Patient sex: M
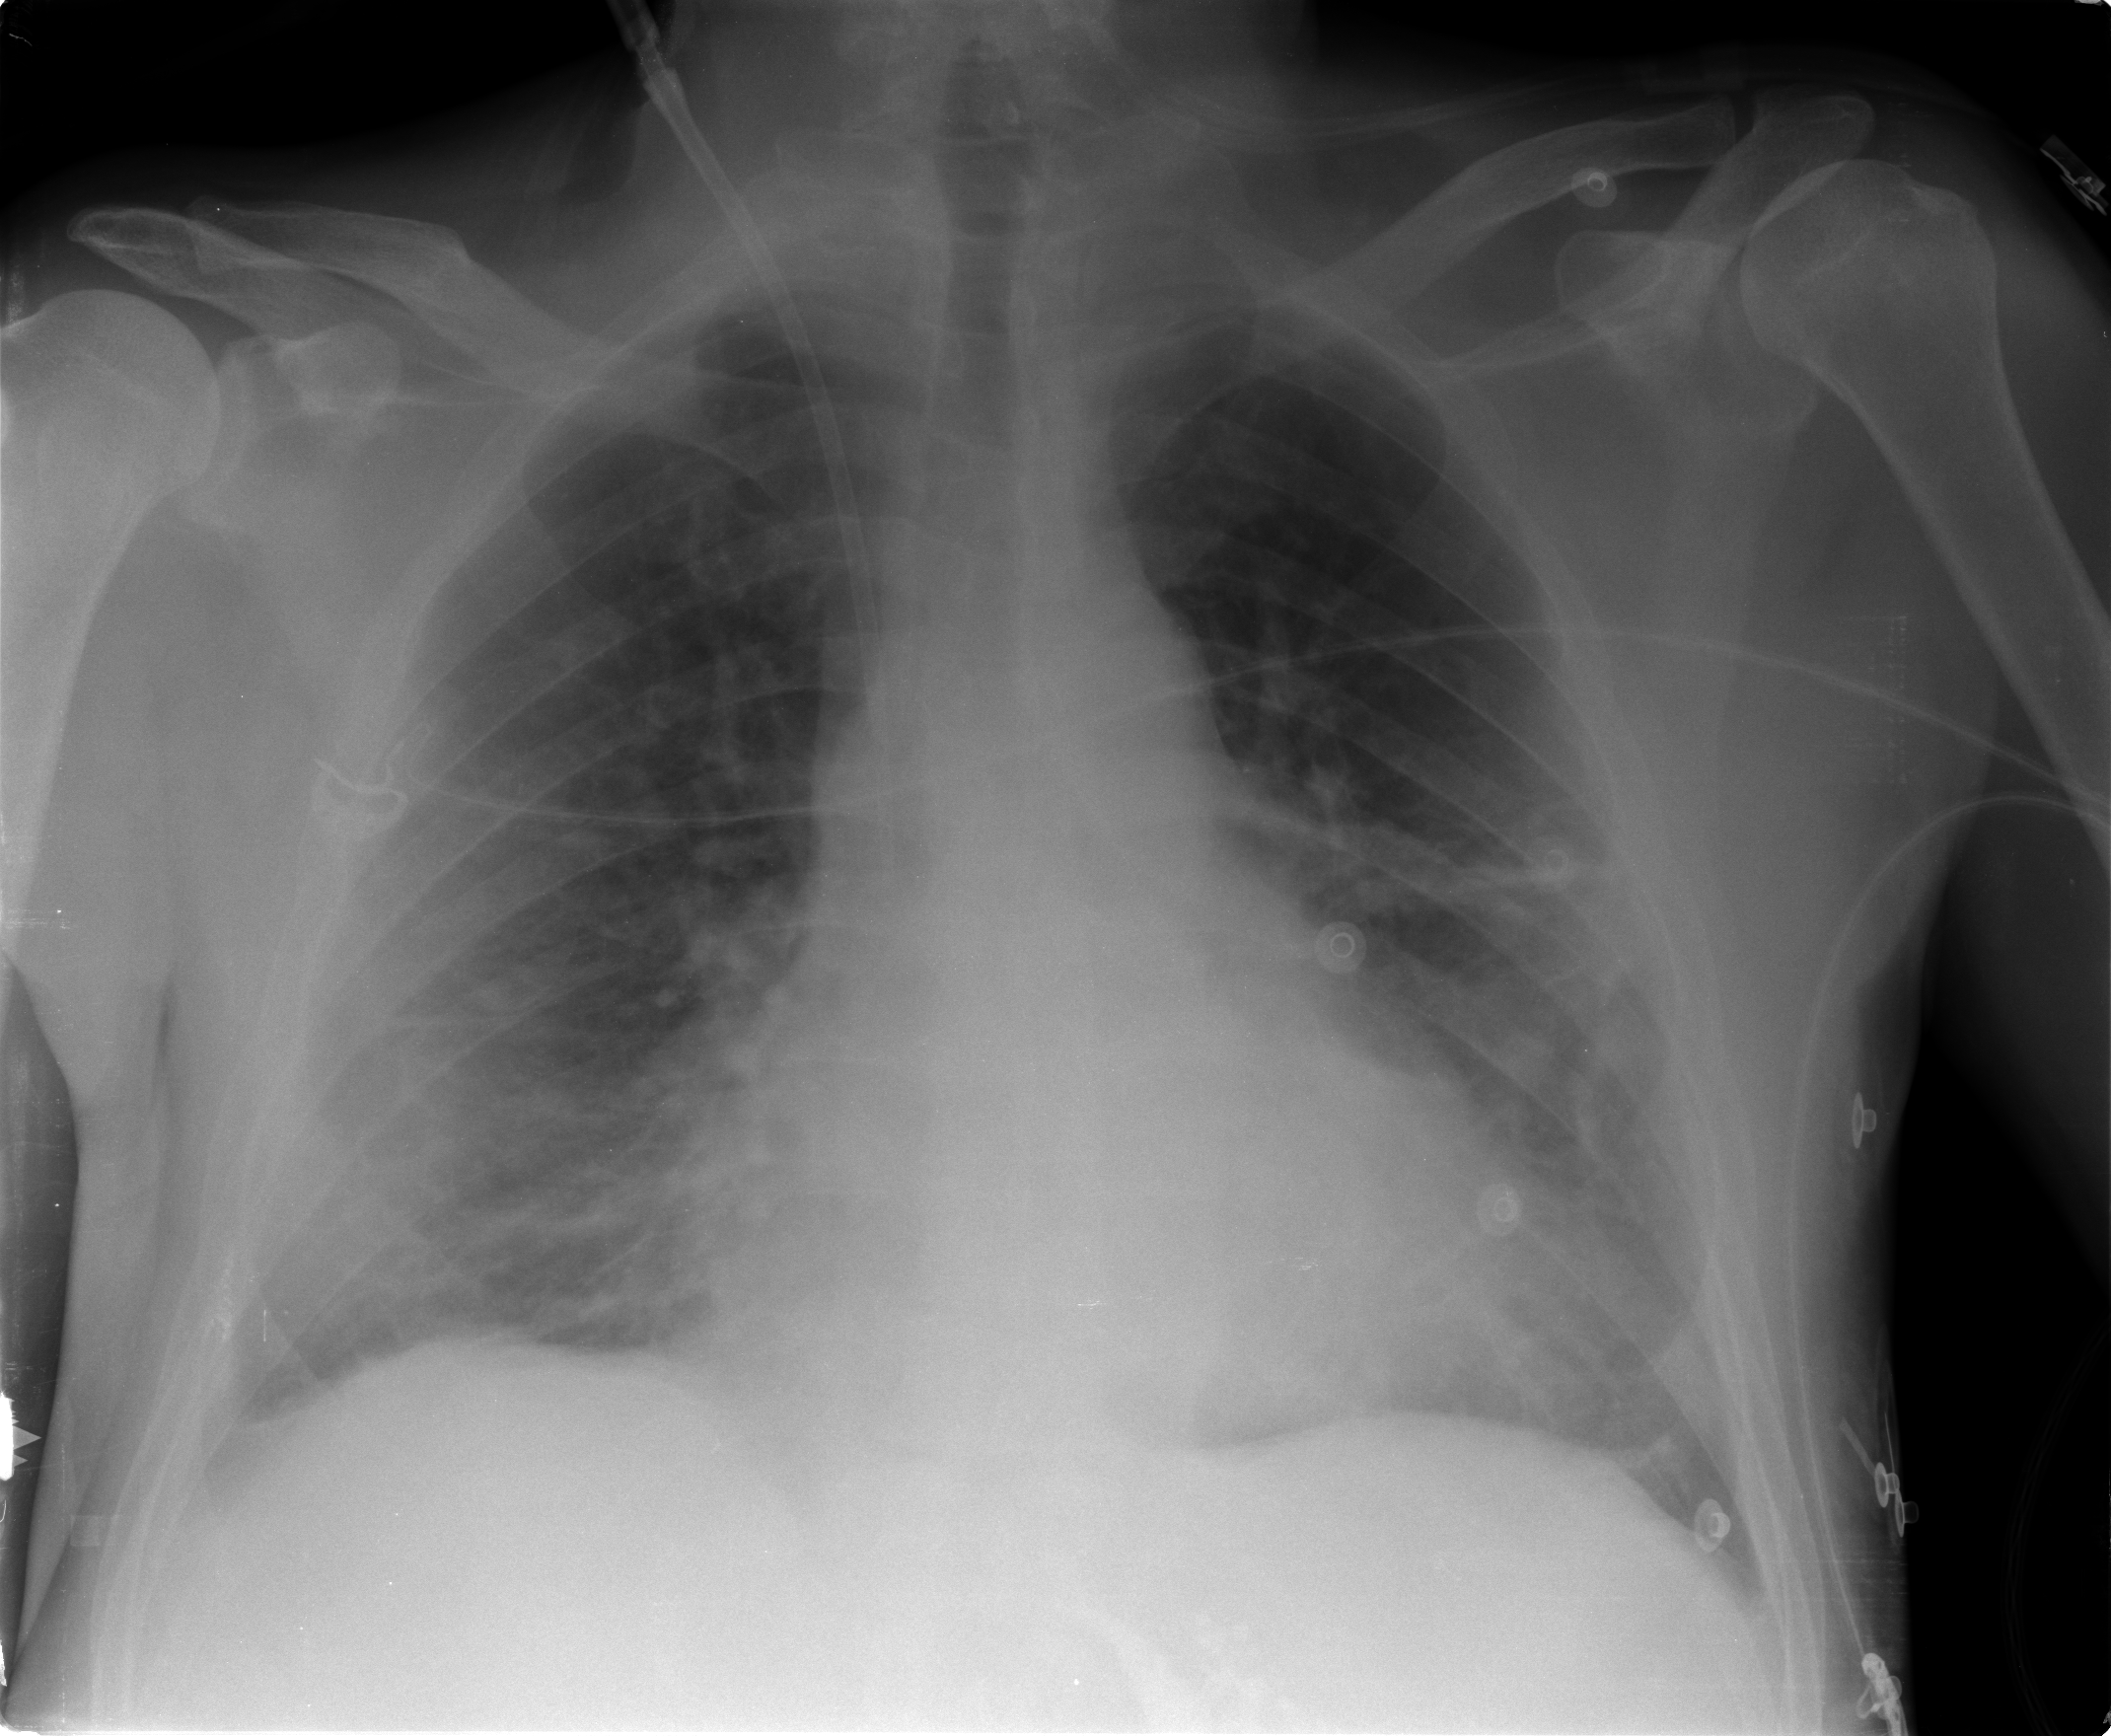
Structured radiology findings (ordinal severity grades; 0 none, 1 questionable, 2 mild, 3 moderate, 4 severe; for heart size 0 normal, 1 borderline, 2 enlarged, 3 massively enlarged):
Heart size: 1
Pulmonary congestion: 3
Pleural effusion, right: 2
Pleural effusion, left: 2
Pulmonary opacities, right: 0
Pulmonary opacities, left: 0
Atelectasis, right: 2
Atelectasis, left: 3